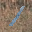
Label: 1